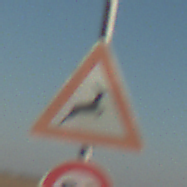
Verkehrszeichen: WildwechselLinks
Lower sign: Geschwindigkeit80
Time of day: SunriseSunset
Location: Outdoor (Nature)
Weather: Clear
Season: NotSpecified
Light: Natural